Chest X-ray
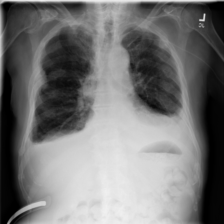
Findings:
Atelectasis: negative
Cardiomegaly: negative
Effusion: negative
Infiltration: negative
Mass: negative
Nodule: negative
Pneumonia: negative
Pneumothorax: negative
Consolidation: negative
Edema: negative
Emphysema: negative
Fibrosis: negative
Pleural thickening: negative
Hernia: negative